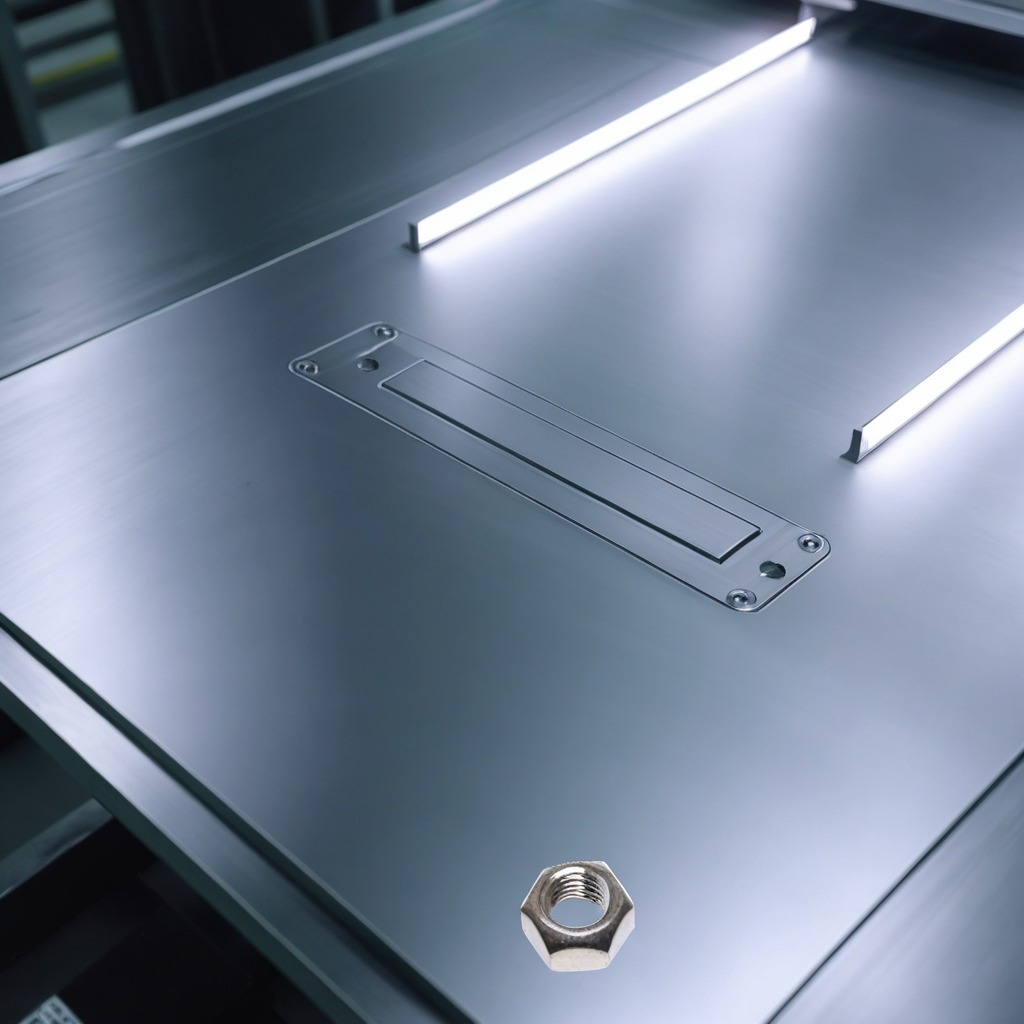
A metal nut is lying on the metal table in a machine shop under fluorescent lights.